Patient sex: F
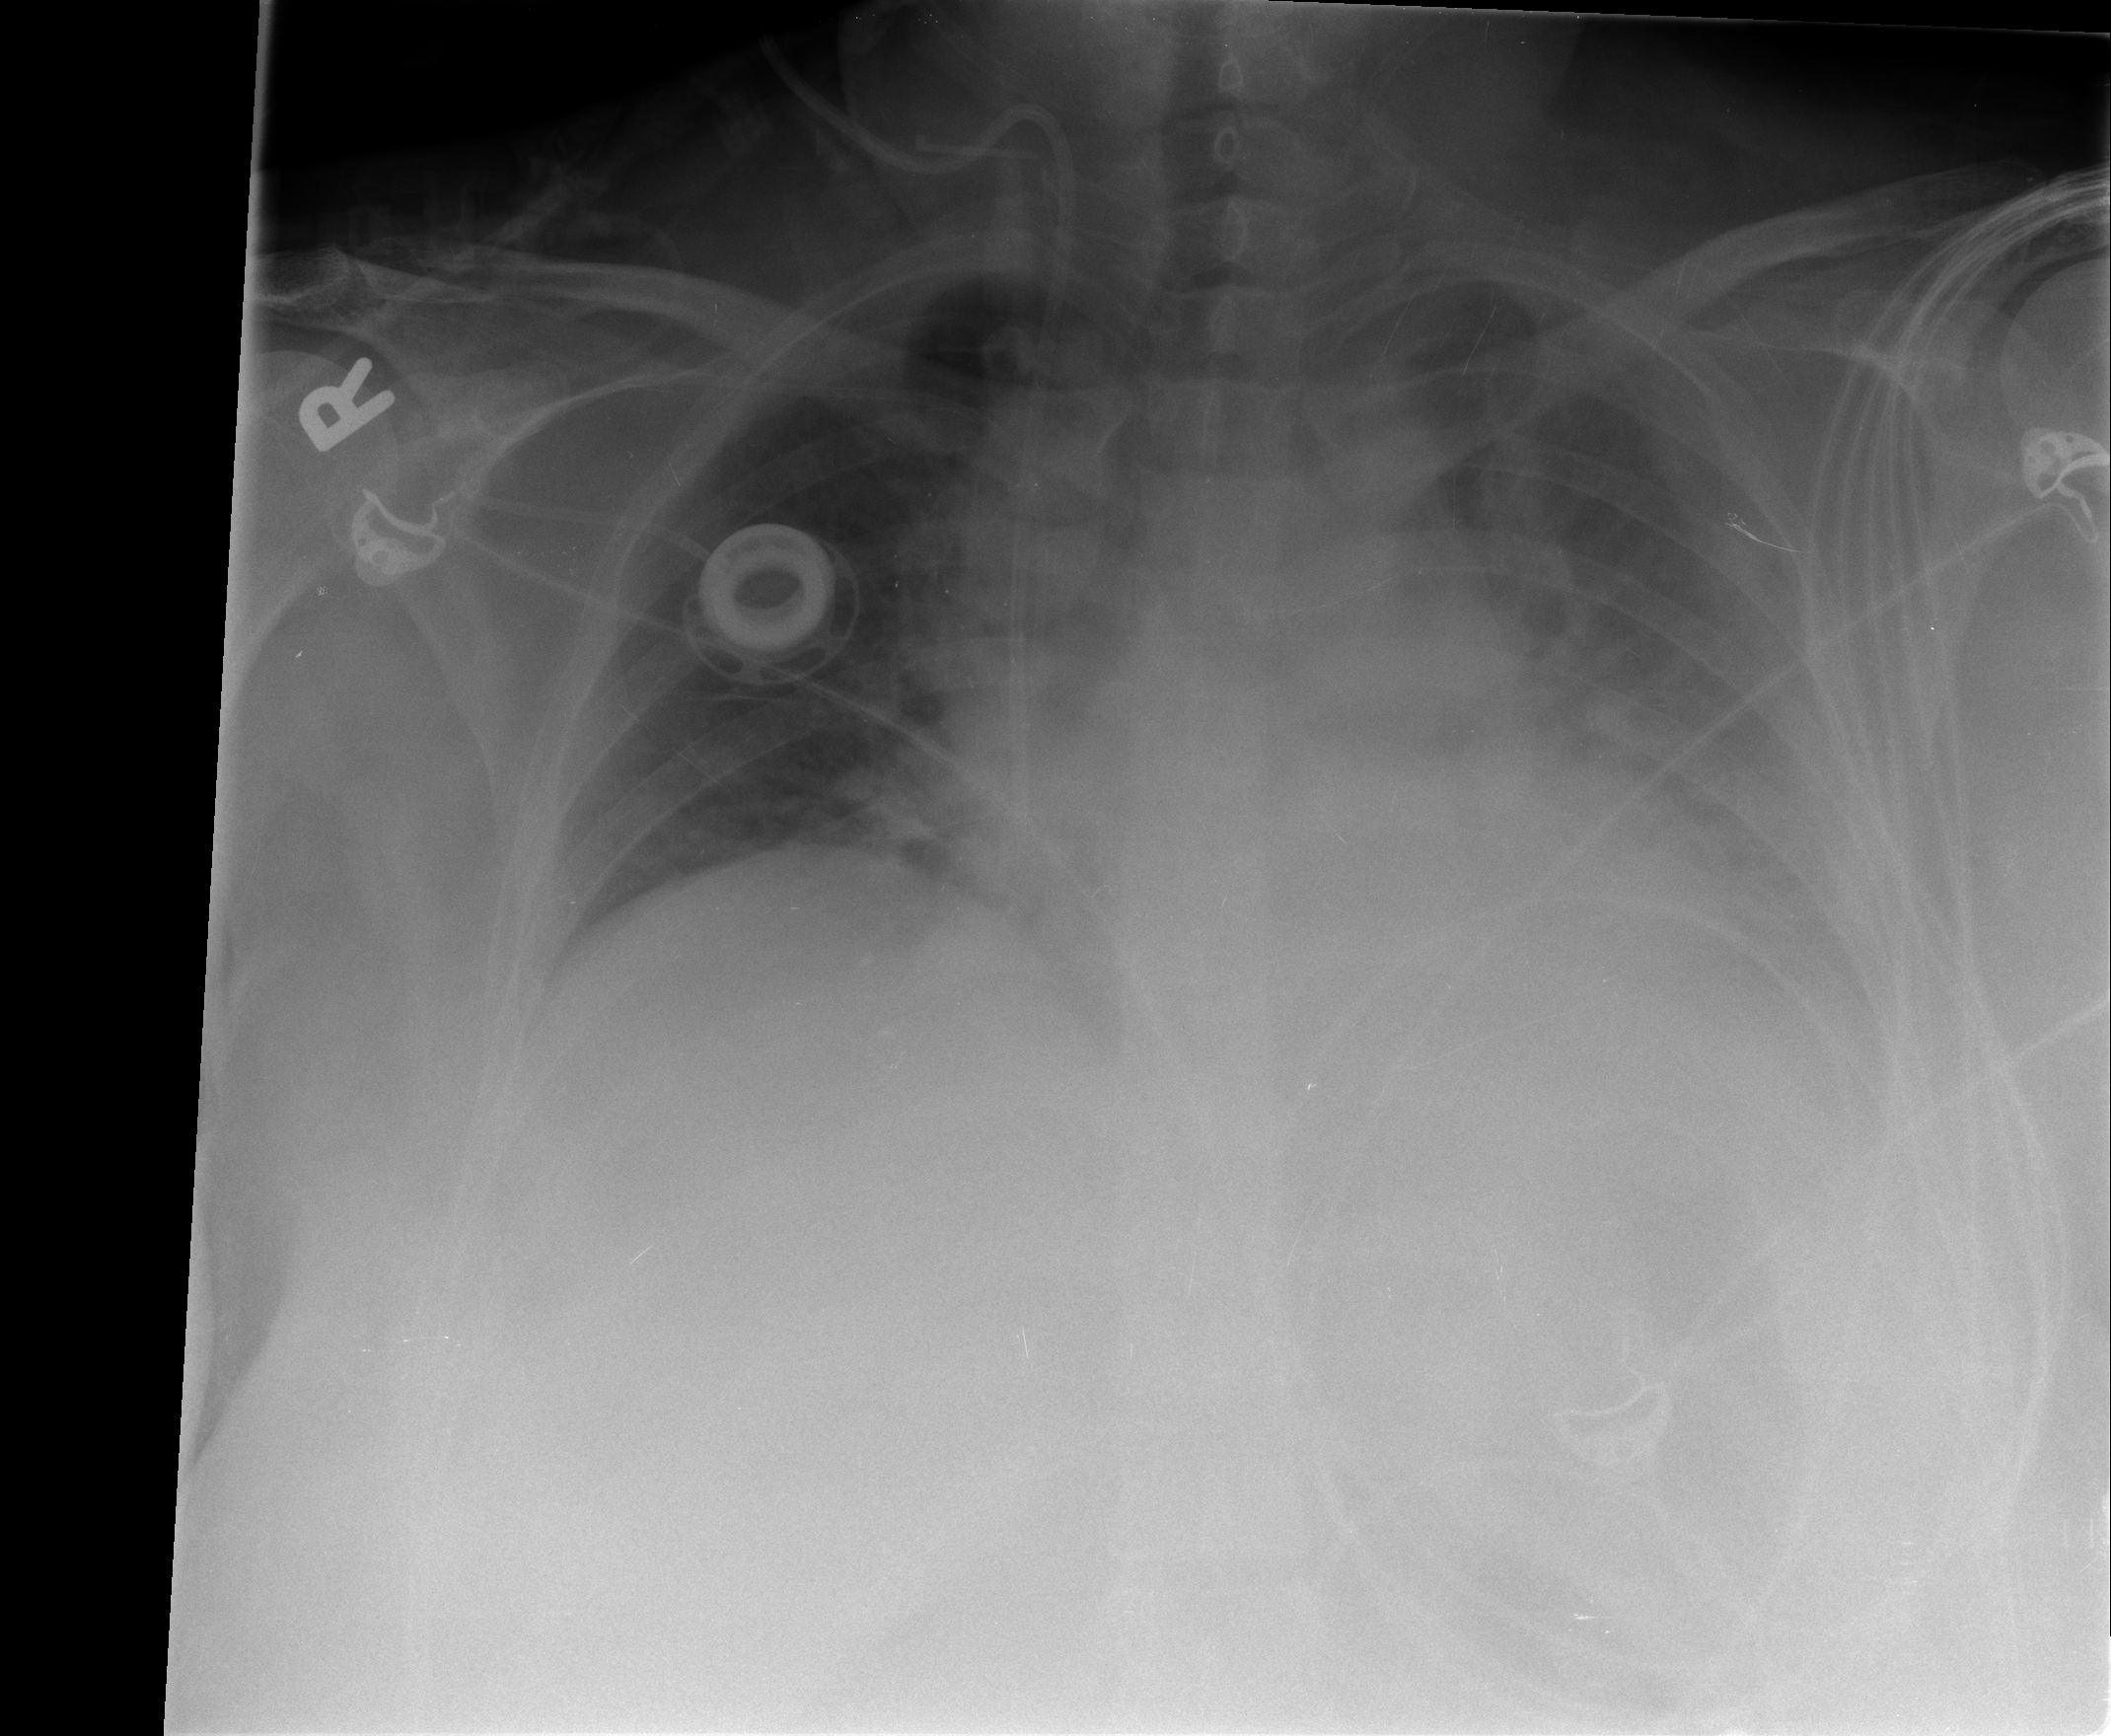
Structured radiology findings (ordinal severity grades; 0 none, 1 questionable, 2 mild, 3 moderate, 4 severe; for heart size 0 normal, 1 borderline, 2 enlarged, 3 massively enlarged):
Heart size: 2
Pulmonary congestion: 1
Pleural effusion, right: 0
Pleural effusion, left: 2
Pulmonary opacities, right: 0
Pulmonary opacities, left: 2
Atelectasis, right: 0
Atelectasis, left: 3